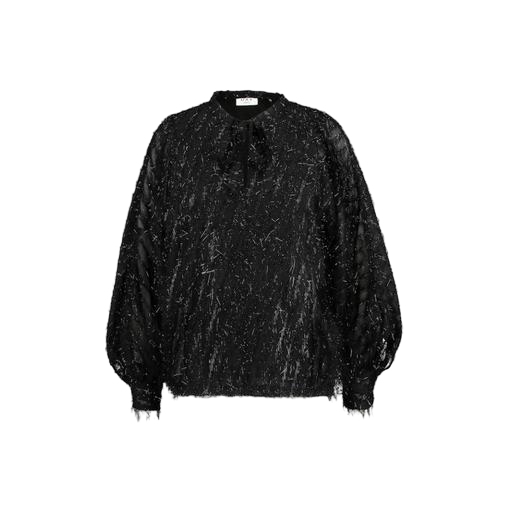
black ruffle-trimmed fil coupé top, black sequin-embellished blouse, black vanessa bruno athé high-neck ruffled blouse, white background